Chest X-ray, AP view. Patient: 22 years old, sex M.
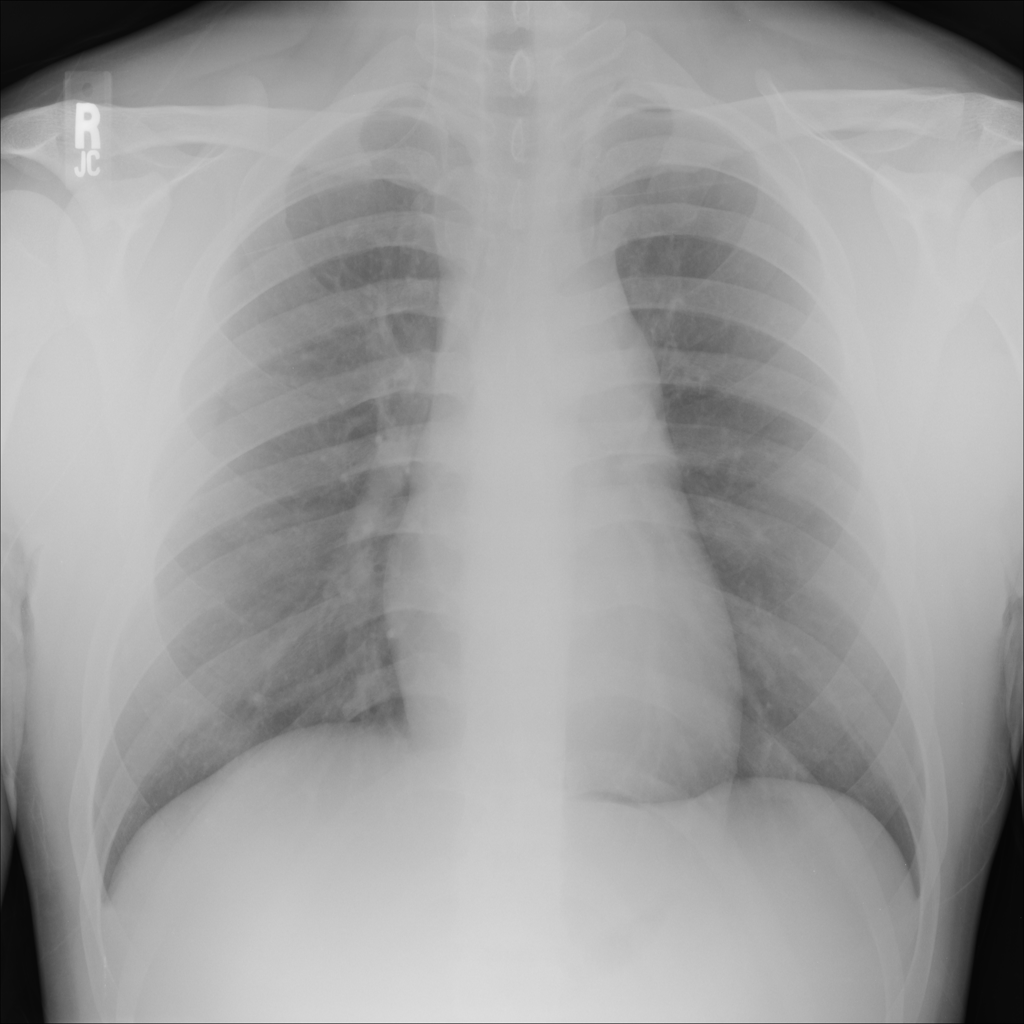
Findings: No Finding